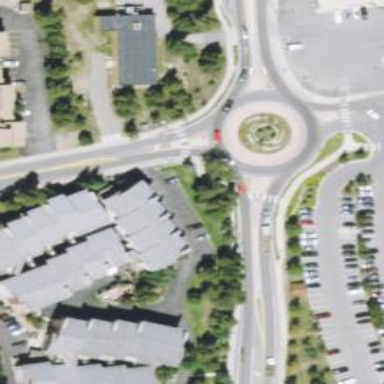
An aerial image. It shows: Uncontrolled road crossing.